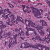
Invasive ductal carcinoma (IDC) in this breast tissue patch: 0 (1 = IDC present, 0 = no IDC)